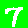
Digit: 7